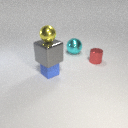
small blue rubber cube to the left of small red metal cylinder